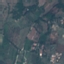
Land use / land cover: PermanentCrop